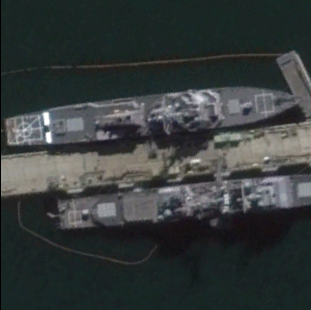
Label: destroyer